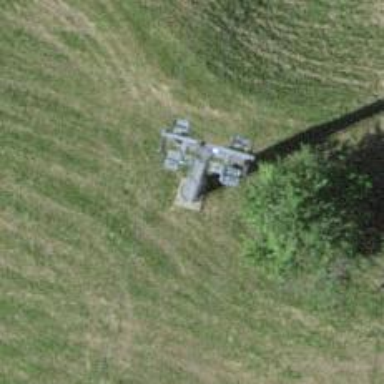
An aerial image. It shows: Pylon used for aerialway.